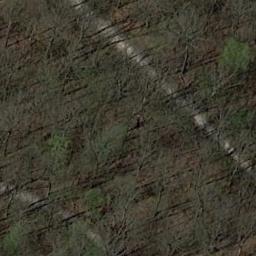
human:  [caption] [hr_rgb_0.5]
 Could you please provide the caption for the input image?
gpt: Many withered trees are in a forest .

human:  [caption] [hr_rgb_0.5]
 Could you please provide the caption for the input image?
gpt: There are two roads go through the forest .

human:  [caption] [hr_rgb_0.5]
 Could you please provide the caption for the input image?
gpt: The forest has some sparse green trees randomly arranged and two roads go through the forest .

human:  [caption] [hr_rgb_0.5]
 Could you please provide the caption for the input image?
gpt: This is a dense forest .

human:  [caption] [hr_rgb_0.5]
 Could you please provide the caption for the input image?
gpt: A sparse forest with some withered trees .